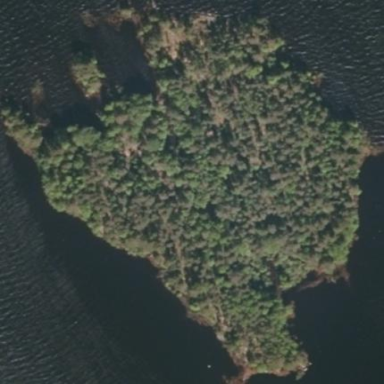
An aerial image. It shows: Islet.